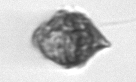
Label: Kryptoperidinium_triquetrum